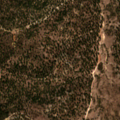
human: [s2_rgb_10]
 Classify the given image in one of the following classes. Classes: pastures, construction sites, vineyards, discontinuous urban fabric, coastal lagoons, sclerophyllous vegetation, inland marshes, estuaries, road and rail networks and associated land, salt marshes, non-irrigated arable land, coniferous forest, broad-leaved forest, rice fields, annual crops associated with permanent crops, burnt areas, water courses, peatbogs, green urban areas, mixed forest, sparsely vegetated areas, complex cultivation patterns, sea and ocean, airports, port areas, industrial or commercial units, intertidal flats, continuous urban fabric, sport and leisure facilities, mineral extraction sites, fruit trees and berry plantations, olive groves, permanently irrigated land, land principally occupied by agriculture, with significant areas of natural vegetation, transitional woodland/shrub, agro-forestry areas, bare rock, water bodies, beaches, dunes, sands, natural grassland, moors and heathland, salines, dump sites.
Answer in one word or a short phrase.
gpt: mixed forest, transitional woodland/shrub